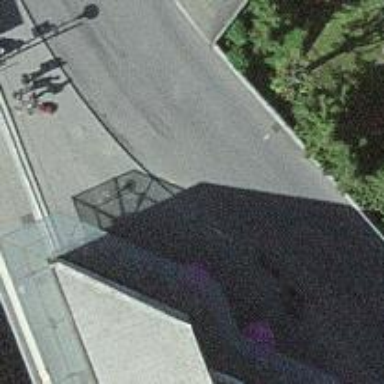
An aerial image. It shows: Bus stop with platform for public transport.